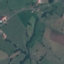
Land use / land cover class: Pasture